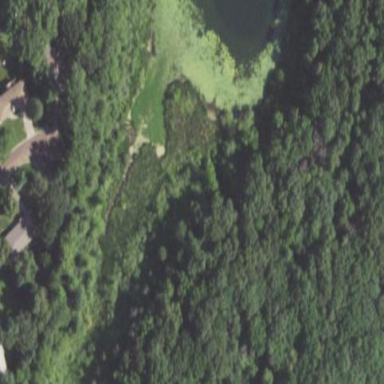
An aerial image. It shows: Marshy wetland area.